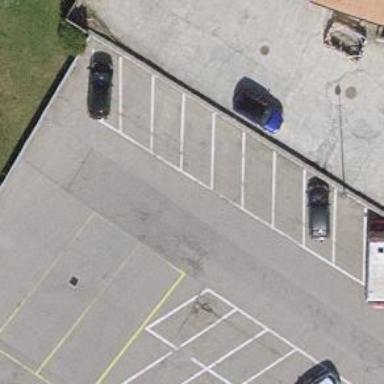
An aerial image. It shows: Parking aisle designated as service road.